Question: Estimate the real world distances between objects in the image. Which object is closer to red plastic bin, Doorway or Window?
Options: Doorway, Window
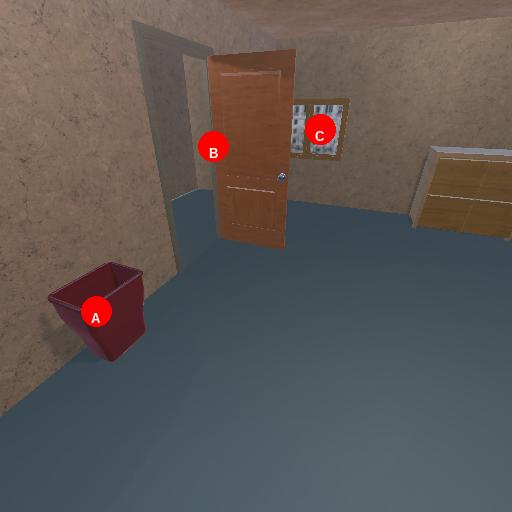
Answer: Doorway